Question: I want to test my app on real device not emulator and I try to create archive from my app and share it to IPA but when i save IPA i get this error "The operation couldn't be completed. No such file or directory".
What's going wrong?
Is the reason that i i don't have Identity Profile to set?

IS THERE ANY CHANCE TO SHARE IPA if i don't have apple developer certificate?
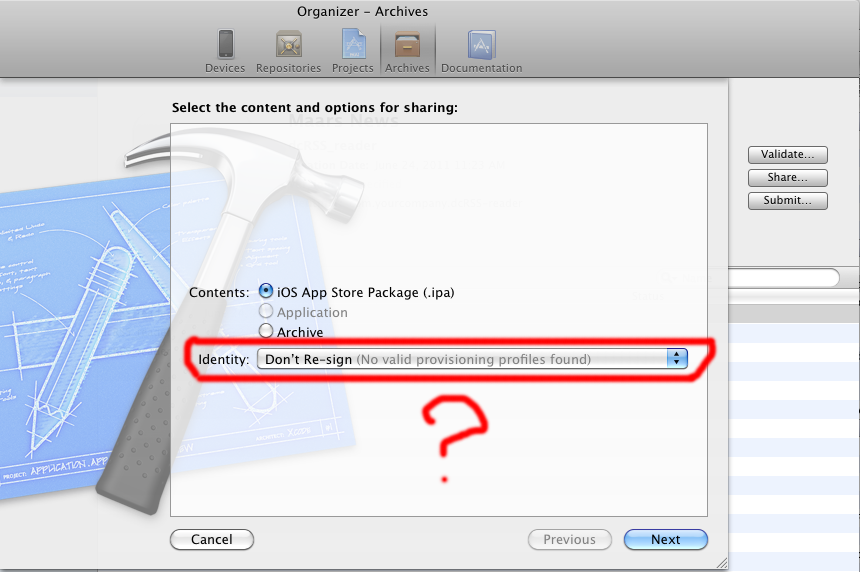
Answer: For distributing apps to users (not to apple store) you must have Apple Developer Program. You can purchase it from here if you don't have yet. <URL>
After getting activation of developer program.
1. Create Distribution Certificate
2. Create AppID
3. Add Devices on which you want to install app
4. Create Ad hoc distribution or debug provision profile.
5. Build and run App with the created provision profile in Release mode.